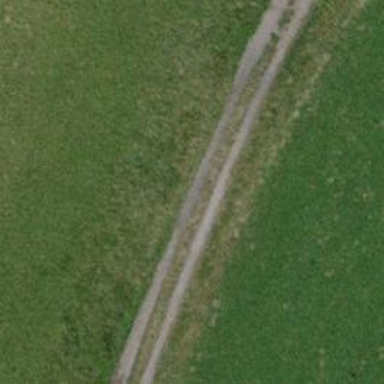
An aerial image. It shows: Compacted grade3 track.